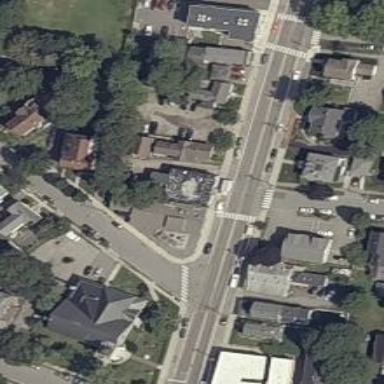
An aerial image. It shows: Asphalt footway with uncontrolled zebra crossing.